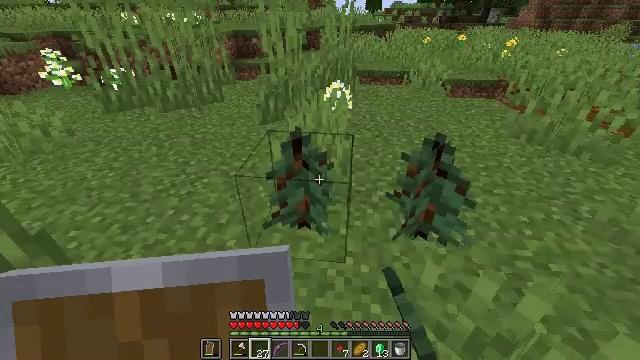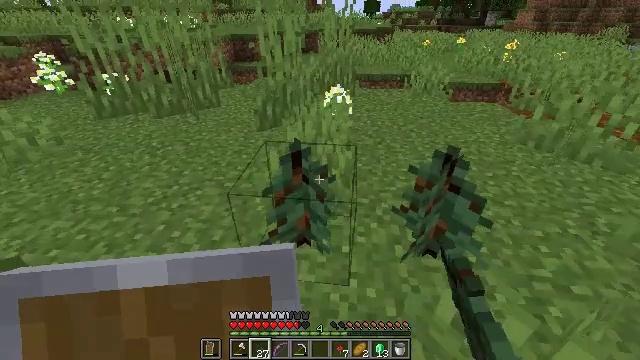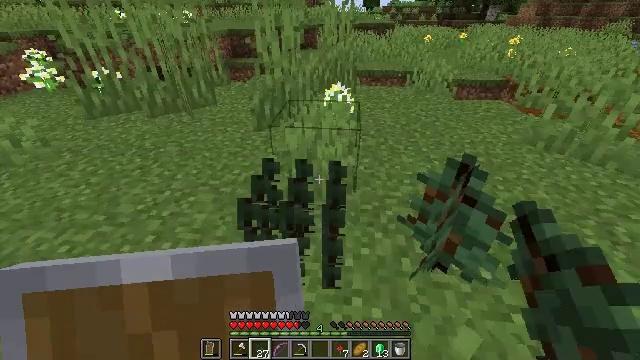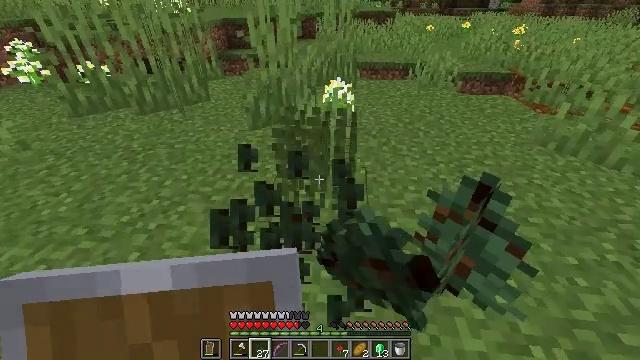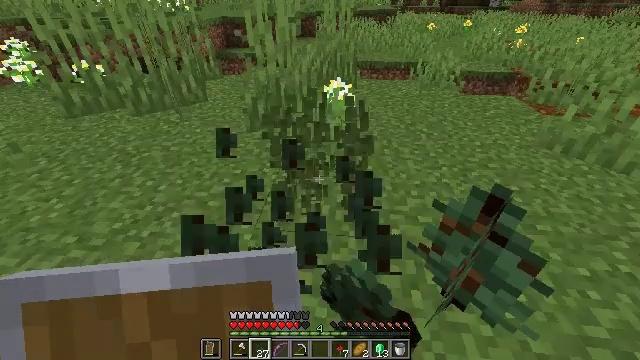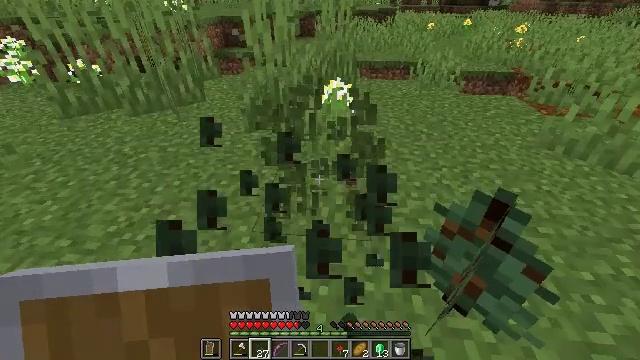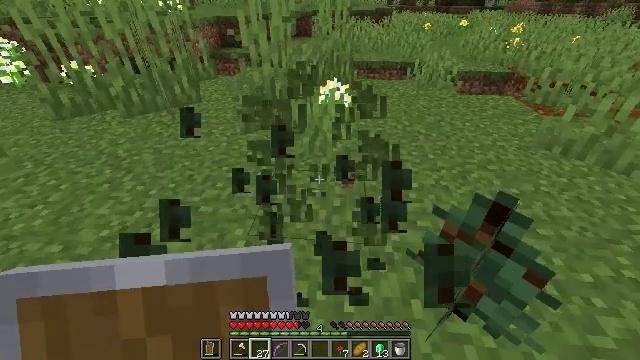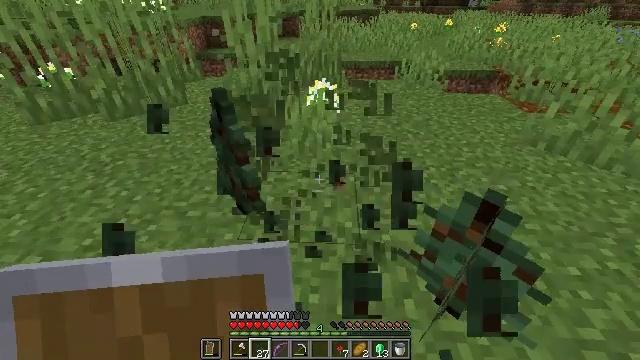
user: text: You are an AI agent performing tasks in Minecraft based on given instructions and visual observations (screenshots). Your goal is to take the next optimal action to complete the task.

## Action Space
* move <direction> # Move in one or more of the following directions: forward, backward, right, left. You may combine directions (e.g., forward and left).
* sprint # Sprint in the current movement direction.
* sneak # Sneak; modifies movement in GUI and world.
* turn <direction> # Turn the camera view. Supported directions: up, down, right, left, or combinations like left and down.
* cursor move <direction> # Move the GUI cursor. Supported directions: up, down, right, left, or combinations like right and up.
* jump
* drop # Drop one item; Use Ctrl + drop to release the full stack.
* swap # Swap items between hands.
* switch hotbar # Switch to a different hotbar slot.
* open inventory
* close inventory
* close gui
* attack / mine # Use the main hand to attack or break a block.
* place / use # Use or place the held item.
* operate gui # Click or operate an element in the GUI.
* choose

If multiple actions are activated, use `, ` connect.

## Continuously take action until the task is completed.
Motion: motion action
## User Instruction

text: Harvest the spruce sapling for future trees.
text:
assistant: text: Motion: move forward
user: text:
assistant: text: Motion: move forward, attack / mine
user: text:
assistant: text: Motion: move forward, turn down, attack / mine
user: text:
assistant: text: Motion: attack / mine
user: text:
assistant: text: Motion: no_op
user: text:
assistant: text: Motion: no_op
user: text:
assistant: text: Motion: turn right
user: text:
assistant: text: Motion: no_op